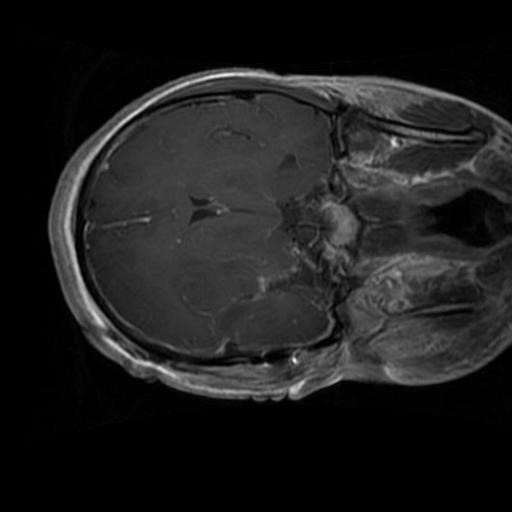
Label: brain_glioma